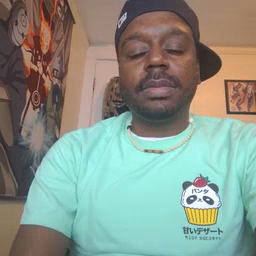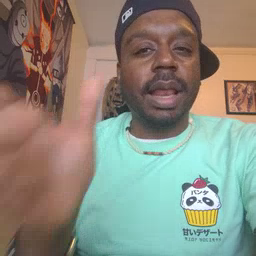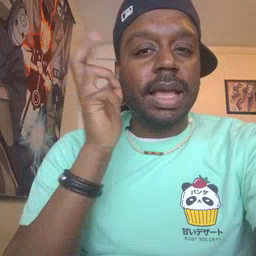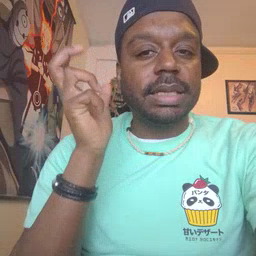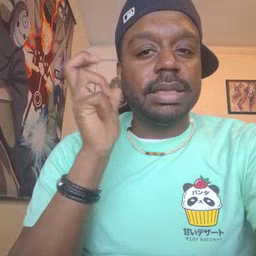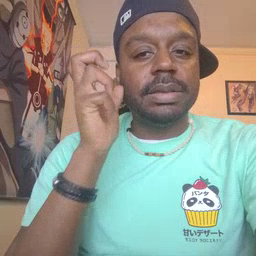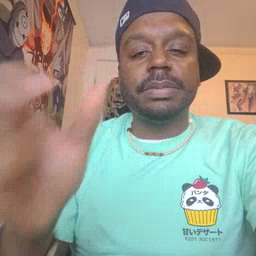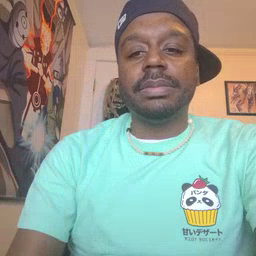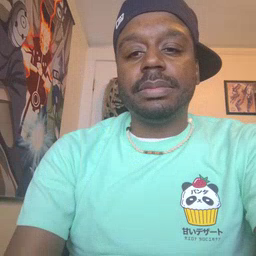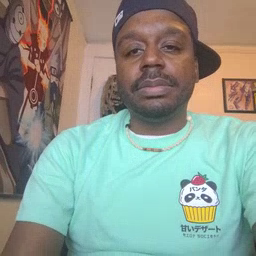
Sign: listen